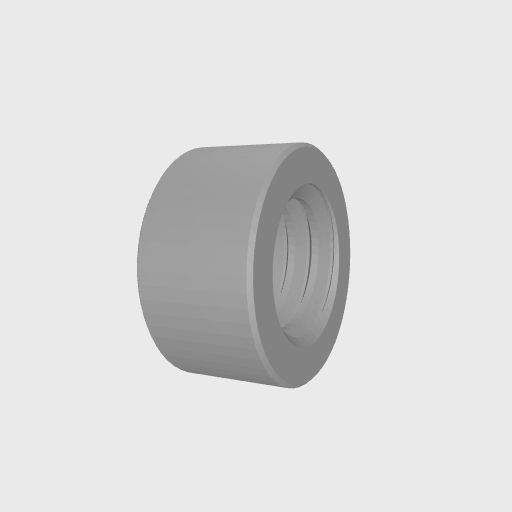
Part: Standoff6OD3